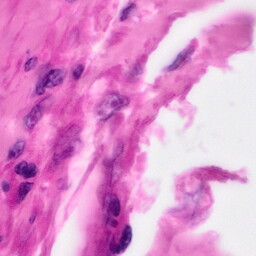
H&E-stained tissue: Pancreatic